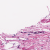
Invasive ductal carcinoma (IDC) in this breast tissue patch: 0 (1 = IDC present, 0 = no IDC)